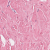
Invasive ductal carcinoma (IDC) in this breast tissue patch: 0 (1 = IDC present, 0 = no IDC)